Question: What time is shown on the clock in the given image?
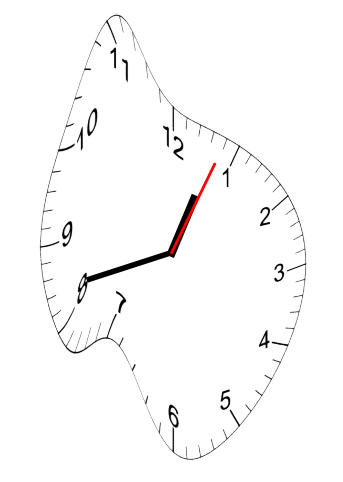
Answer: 12:42:04